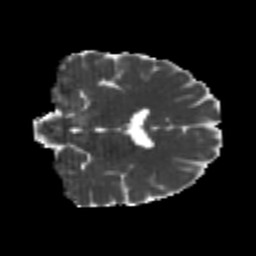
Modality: MD
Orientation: coronal
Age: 22
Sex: male
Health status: healthy
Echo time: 0.074 s